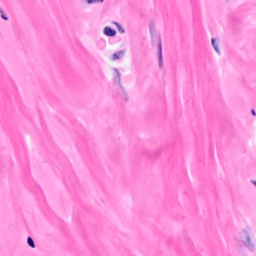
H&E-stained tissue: Breast